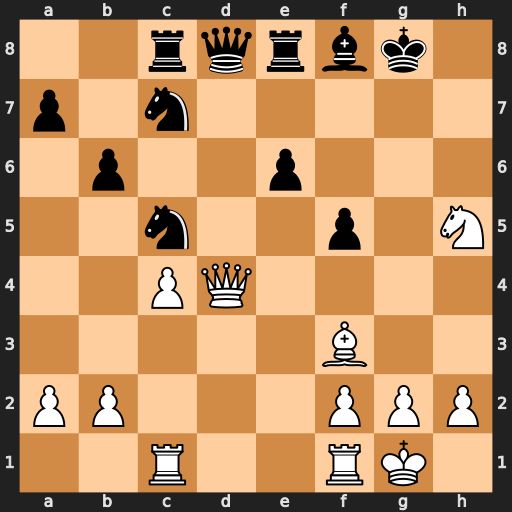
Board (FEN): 2rqrbk1/p1n5/1p2p3/2n2p1N/2PQ4/5B2/PP3PPP/2R2RK1
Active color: w
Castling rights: -
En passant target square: -
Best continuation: Nf6+ Qxf6 Qxf6